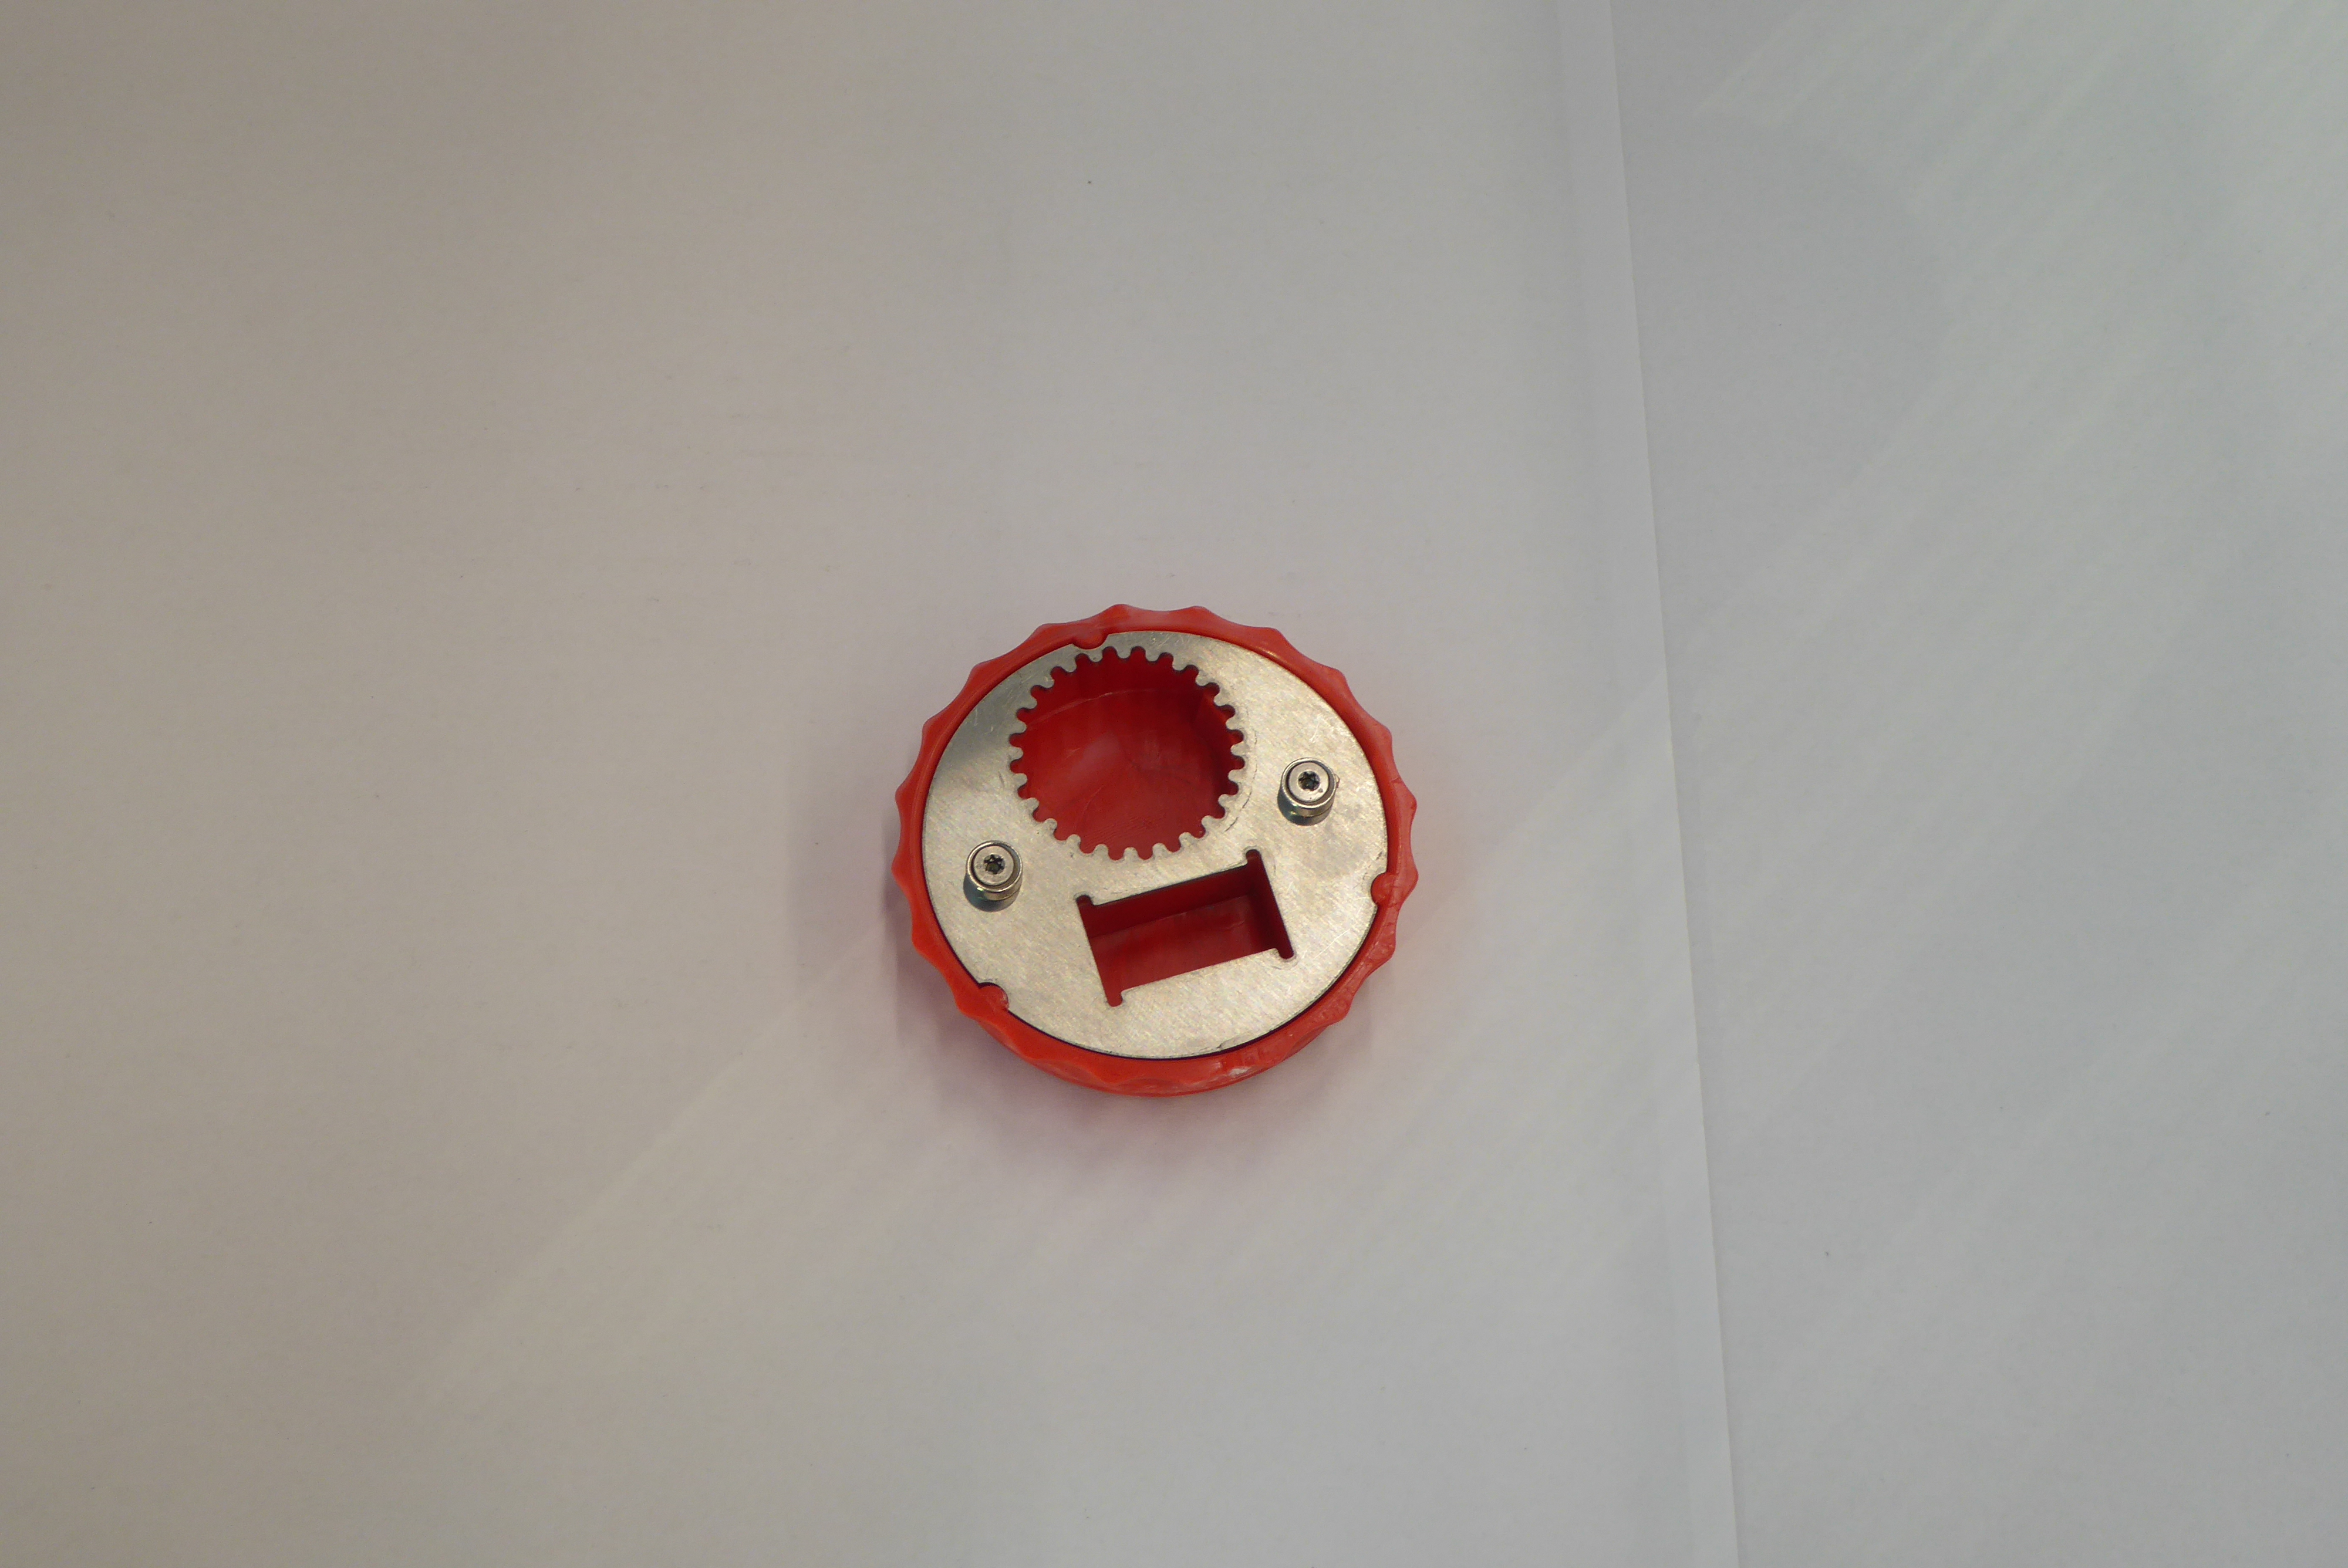
Label: Bottle Opener